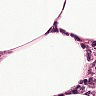
Metastatic tissue present: no